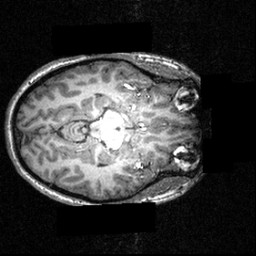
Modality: T1w
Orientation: axial
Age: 27
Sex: female
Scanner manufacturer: siemens
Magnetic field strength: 3.951 T
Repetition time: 1.5 s
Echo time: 0.00335 s